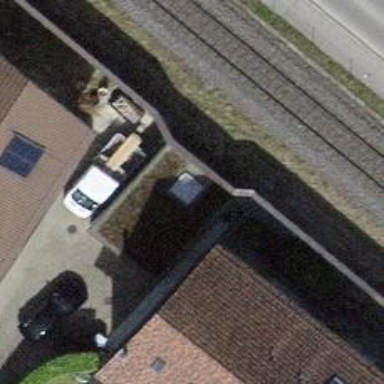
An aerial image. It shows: Garage building.